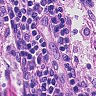
Metastatic tissue present: no